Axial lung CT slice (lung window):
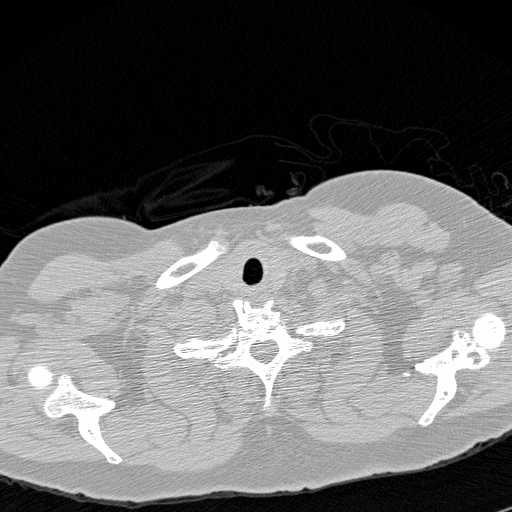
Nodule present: no